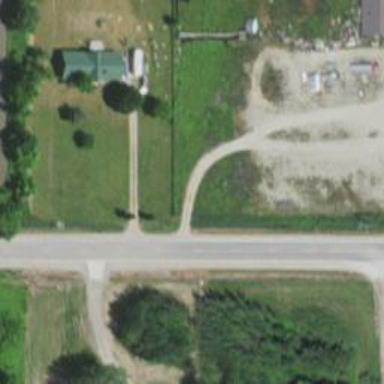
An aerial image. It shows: Tertiary road.